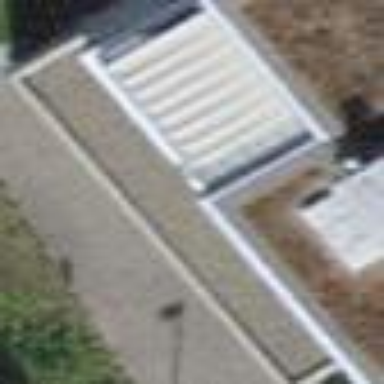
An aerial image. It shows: View of roof of building.